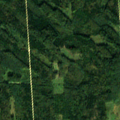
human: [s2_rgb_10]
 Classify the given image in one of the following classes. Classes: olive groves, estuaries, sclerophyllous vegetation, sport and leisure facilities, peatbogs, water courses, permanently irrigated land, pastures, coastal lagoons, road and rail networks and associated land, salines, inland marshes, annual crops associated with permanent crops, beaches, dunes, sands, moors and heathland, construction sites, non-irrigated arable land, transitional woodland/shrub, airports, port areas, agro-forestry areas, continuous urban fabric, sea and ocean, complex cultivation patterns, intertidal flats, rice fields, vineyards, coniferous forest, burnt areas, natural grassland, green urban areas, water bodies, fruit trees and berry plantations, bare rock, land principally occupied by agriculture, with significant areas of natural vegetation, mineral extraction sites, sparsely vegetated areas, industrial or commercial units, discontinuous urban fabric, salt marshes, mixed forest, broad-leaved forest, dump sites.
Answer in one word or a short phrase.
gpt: mixed forest, transitional woodland/shrub